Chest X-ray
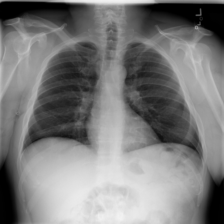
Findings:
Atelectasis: negative
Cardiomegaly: negative
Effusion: negative
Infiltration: negative
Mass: negative
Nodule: negative
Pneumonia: negative
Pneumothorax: negative
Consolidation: negative
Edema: negative
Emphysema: negative
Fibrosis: negative
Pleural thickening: negative
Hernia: negative